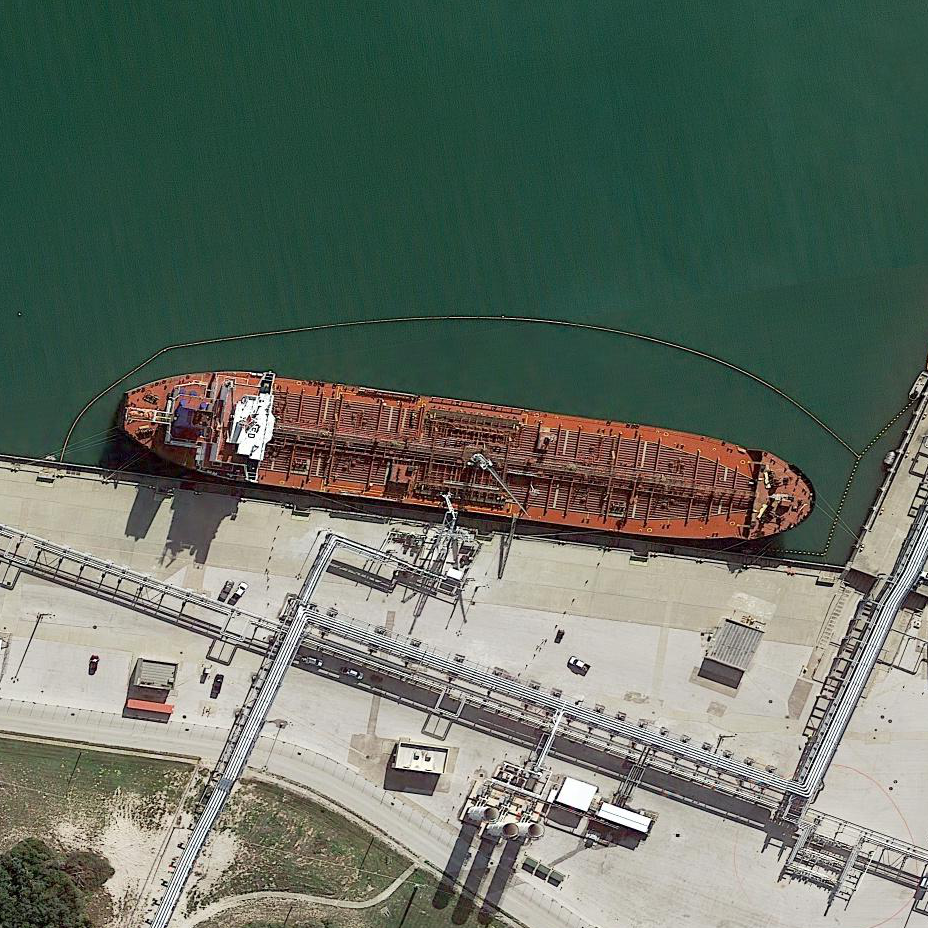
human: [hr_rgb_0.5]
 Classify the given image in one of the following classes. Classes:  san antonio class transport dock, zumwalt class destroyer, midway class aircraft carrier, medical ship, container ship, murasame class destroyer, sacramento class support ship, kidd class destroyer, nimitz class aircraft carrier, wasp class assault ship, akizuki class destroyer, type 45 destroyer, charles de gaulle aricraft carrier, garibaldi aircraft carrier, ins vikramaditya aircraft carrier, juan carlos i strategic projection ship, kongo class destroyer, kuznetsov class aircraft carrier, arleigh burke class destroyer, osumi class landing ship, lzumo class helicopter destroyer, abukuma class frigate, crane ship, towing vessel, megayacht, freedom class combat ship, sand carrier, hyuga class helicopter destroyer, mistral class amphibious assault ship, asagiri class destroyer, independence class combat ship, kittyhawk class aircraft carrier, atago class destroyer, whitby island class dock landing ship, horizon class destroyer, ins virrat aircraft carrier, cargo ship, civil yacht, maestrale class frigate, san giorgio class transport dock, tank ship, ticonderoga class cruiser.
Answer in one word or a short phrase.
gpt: Cargo ship